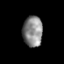
Tissue: prostate
Cell type: T cells
Senescence score: 0.2731
Nuclear area (px): 593
Mean DAPI intensity: 136.293